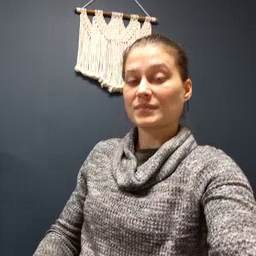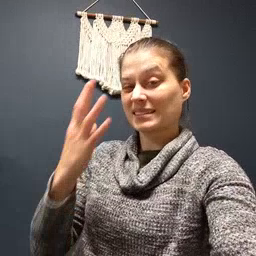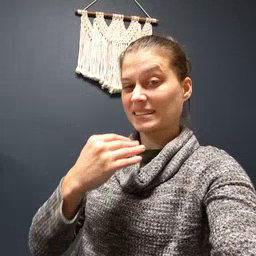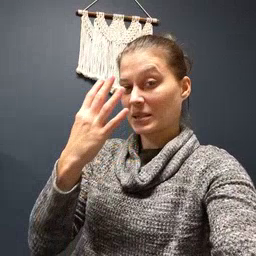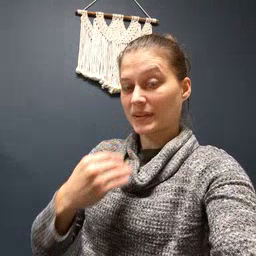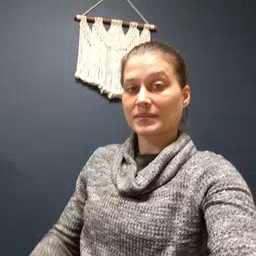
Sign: sleepy